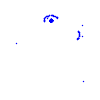
Particle: proton